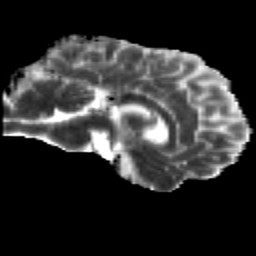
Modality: MD
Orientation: sagittal
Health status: healthy
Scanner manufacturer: siemens
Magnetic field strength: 3 T
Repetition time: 10.6 s
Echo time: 0.092 s